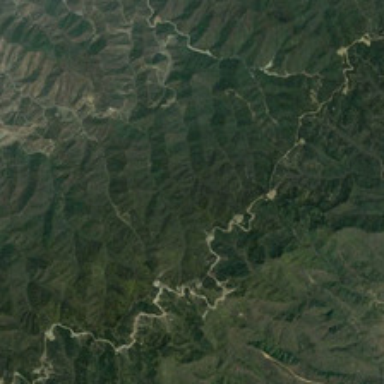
It is a piece of green mountain .